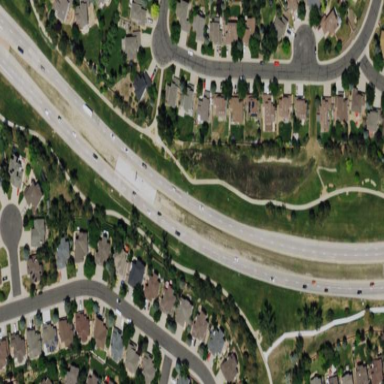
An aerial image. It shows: Island traffic calming feature with grass surface.